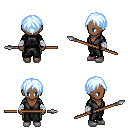
a pixel art fantasy rpg character, female body template, human, dark skin, gray robe, teal pants, white cyan parted hairstyle, white cloth bandages, white slippers, spear, four views (front, back, left, right), 2x2 character sprite sheet, small pixel art, hard edges, no anti-aliasing